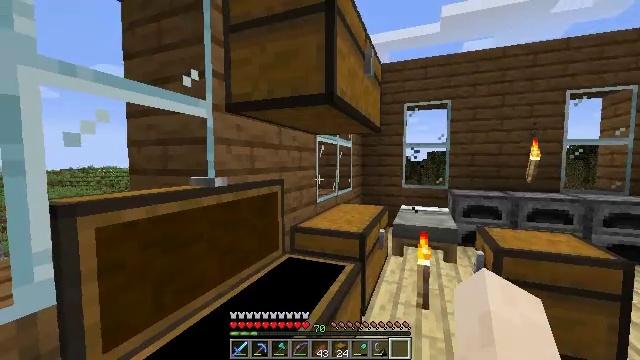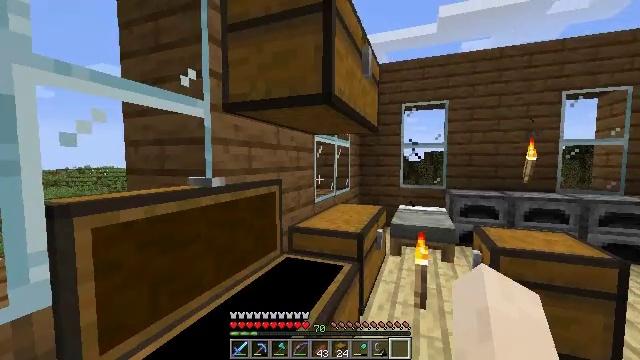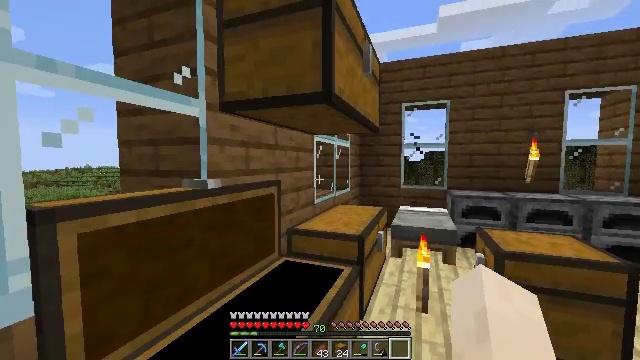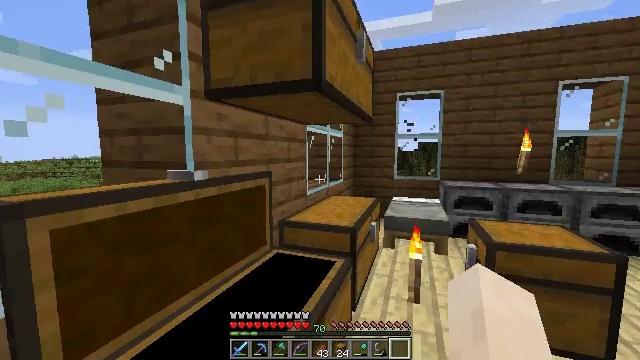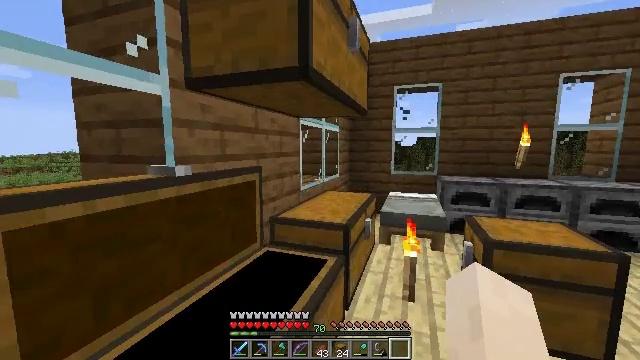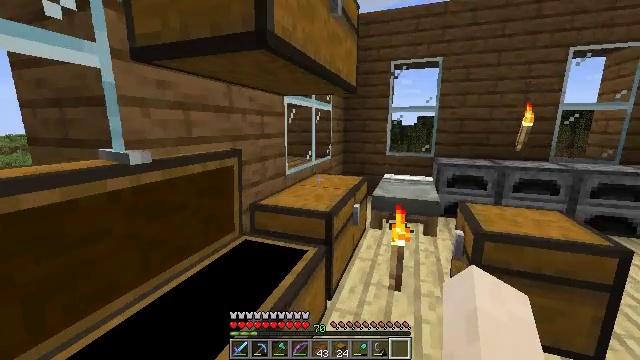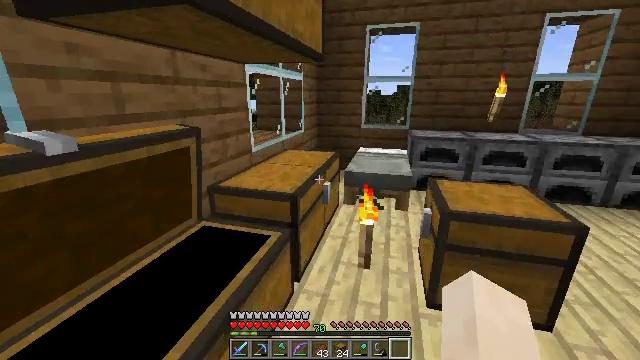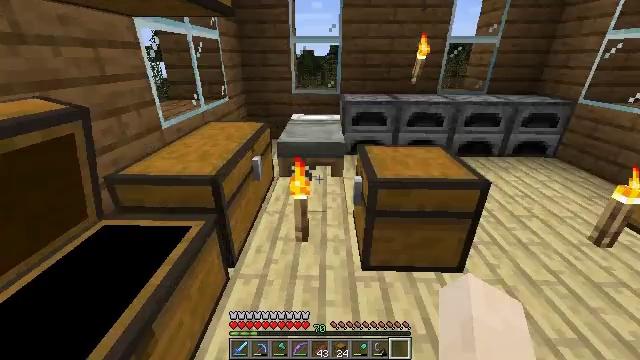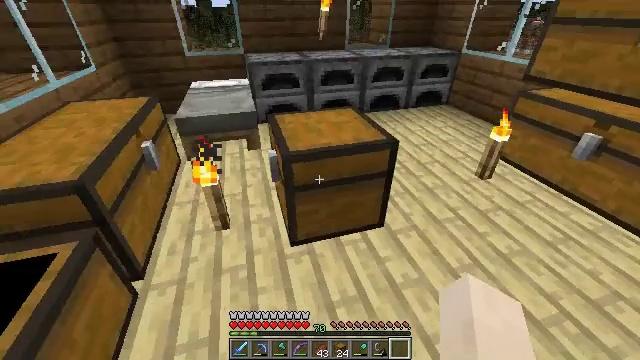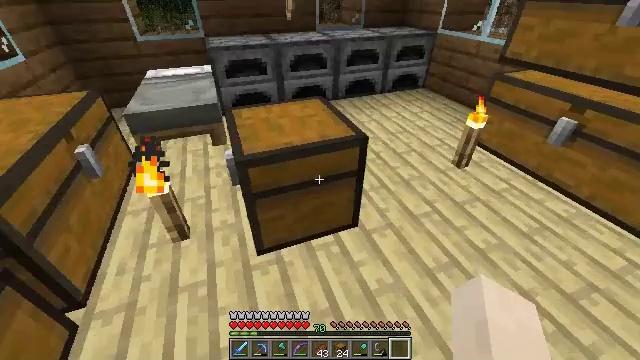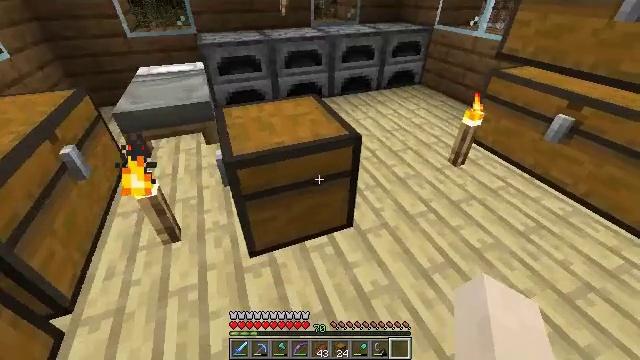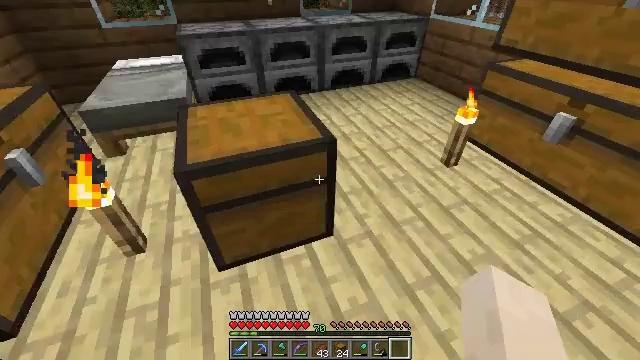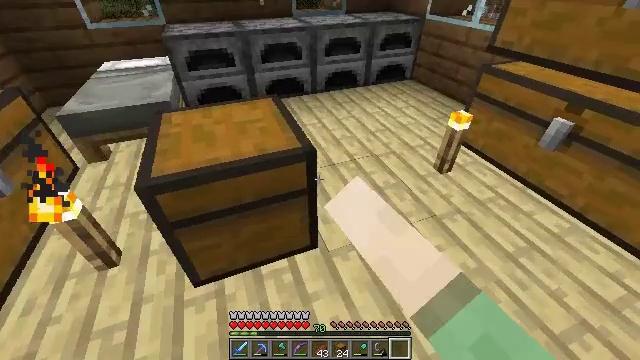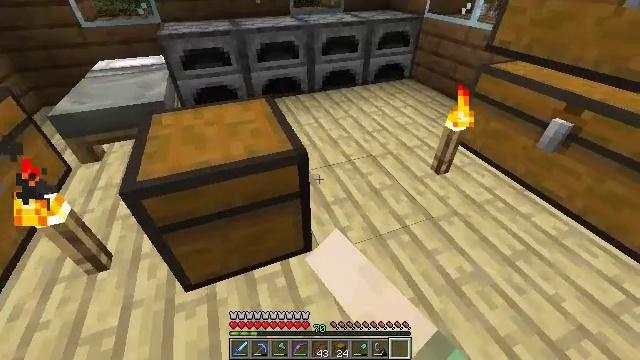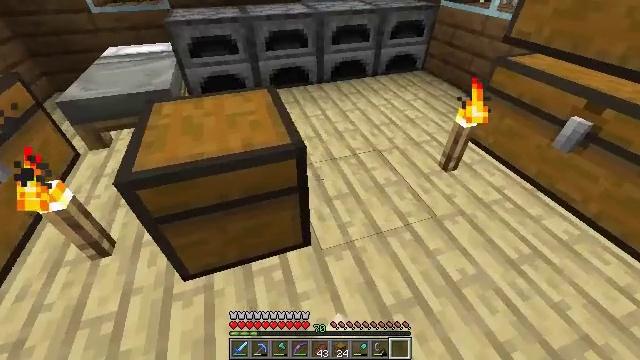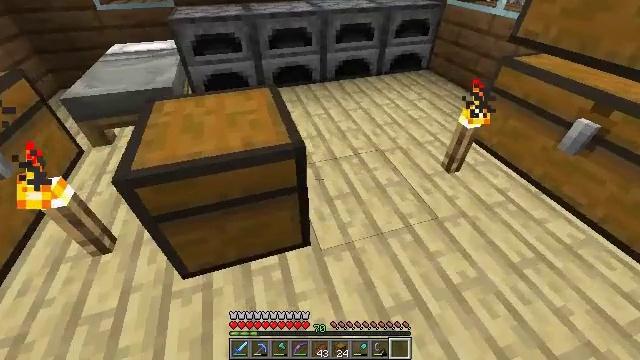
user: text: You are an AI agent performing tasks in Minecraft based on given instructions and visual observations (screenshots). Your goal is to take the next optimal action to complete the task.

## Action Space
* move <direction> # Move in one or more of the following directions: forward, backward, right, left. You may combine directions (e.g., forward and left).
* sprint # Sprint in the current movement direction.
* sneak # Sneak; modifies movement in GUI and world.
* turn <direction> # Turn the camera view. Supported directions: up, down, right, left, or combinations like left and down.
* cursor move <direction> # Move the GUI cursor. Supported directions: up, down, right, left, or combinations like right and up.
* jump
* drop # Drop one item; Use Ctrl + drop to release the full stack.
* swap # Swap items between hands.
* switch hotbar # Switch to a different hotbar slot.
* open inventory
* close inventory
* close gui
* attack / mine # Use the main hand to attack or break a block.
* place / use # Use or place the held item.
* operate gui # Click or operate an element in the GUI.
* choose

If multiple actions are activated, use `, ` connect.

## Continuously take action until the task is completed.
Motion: motion action
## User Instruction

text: Mine a chest to move it.
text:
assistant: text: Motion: no_op
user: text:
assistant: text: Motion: move forward
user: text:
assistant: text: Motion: move forward and move right, turn right and down
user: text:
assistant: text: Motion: move forward and move right, turn down
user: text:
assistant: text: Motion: move forward and move right, turn down
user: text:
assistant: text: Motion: move forward and move right, turn right and down
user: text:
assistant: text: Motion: move forward and move right, turn right and down
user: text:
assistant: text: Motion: move forward and move right, turn right and down
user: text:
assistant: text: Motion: move forward and move right, turn right and down
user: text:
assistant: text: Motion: move forward and move right
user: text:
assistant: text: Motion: move forward and move right, turn down, use / place
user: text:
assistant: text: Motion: use / place
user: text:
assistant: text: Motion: use / place
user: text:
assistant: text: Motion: turn left and down
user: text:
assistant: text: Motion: turn left
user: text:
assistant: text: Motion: no_op
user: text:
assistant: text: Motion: no_op
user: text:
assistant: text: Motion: no_op
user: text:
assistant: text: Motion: no_op
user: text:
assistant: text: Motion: turn left
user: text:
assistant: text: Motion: no_op
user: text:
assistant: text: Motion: no_op
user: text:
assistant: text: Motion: no_op
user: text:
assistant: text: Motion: no_op
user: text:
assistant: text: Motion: turn right
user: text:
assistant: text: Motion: no_op
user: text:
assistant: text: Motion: no_op
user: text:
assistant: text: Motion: no_op
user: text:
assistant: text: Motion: no_op
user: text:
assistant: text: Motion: no_op